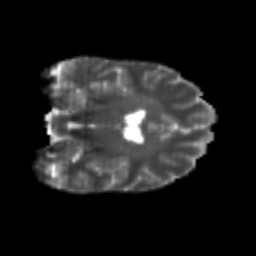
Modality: T2w
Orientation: coronal
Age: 24
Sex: female
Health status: healthy
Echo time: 0.074 s